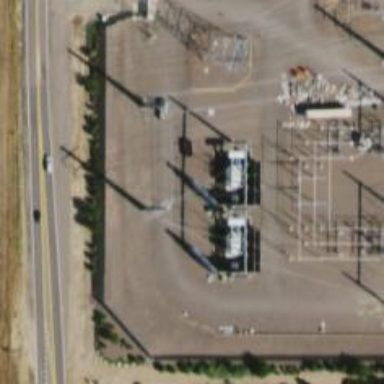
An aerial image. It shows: Power tower.